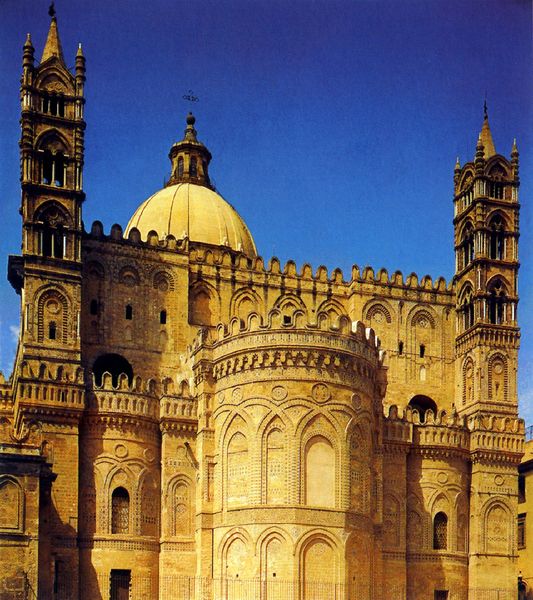
Titel: Dom in Palermo
Standort: Palermo (EU - I)
Schlagwörter: blau, himmel, wolken, kirchturm, fenster, frankreich, säulen, wolke, stein, kirche, rund, turm, spanien, bogen, fassade, italien, süden, kuppel, zinnen, foto, fotografie, bögen, erker, kreuz, türme, dom, kathedrale, apsis, romanik, geschoss, kuppek, palermo